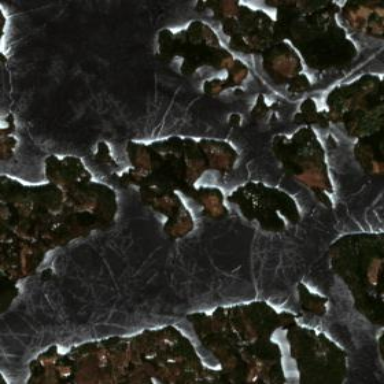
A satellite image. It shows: Island covered with mixed woodland.